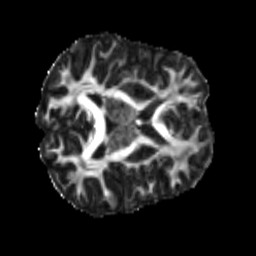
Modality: FA
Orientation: axial
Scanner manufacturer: siemens
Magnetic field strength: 3 T
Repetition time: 4 s
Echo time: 0.0594 s